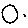
Label: circle